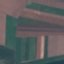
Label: AnnualCrop